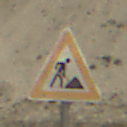
Verkehrszeichen: Arbeitsstelle
Umgebung: Outdoor, Beach
Tageszeit: Midday
Wetter: PartlyCloudy
Licht: Natural
Jahreszeit: NotSpecified
Kontrast: HighContrast